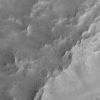
Atmospheric dust classification: not_dusty